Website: apple
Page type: address-validator
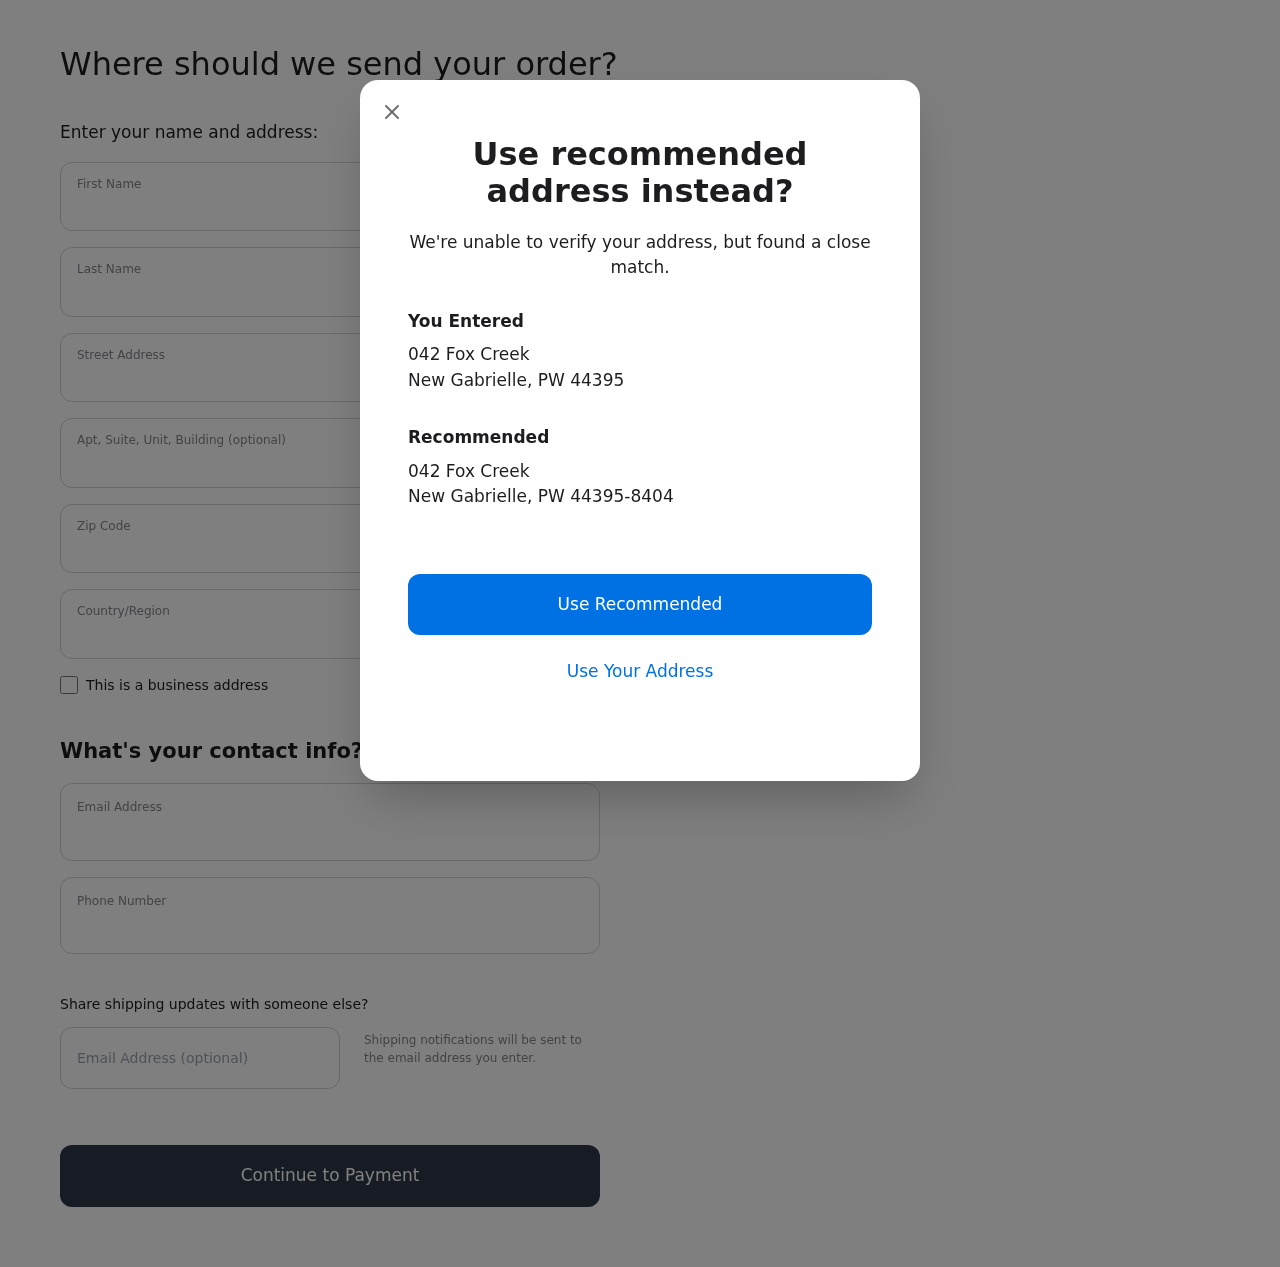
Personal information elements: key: PII_CITY
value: New Gabrielle
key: PII_COUNTRY
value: United States
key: PII_EMAIL
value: cynthia.brown@gmail.com
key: PII_FIRSTNAME
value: Cynthia
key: PII_GIFT_EMAIL
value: dphelps@hotmail.com
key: PII_LASTNAME
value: Brown
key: PII_PHONE
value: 5563761361
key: PII_POSTCODE
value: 44395
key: PII_POSTCODE_FULL
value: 44395-8404
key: PII_STATE_ABBR
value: PW
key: PII_STREET
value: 042 Fox Creek
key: PII_CITY2
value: New Gabrielle
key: PII_STATE_ABBR2
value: PW